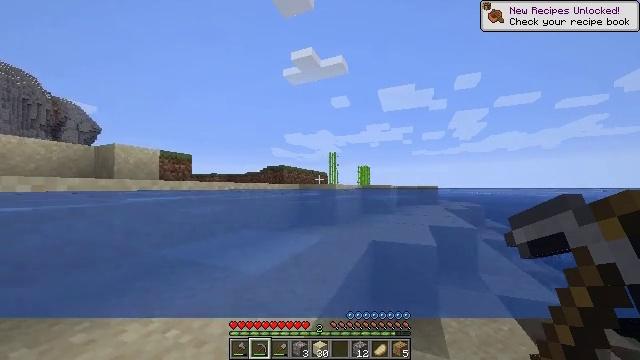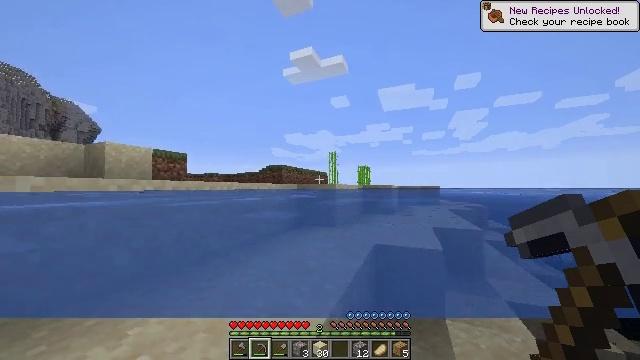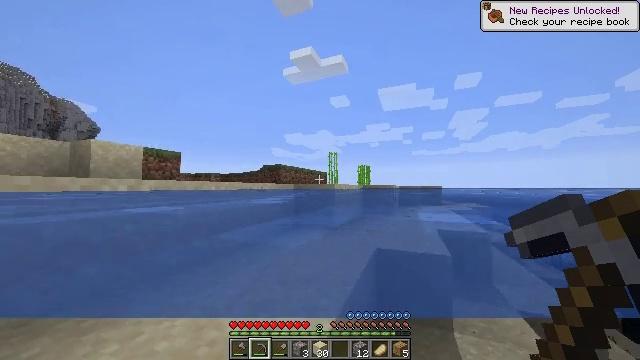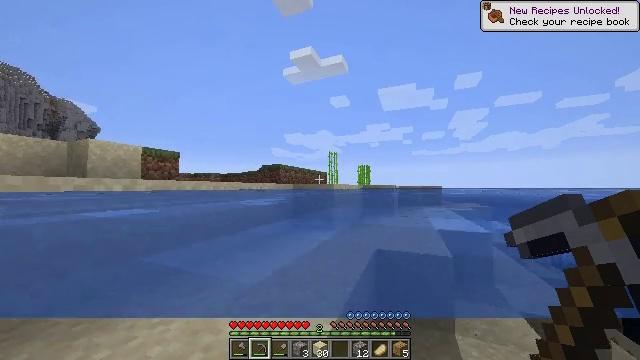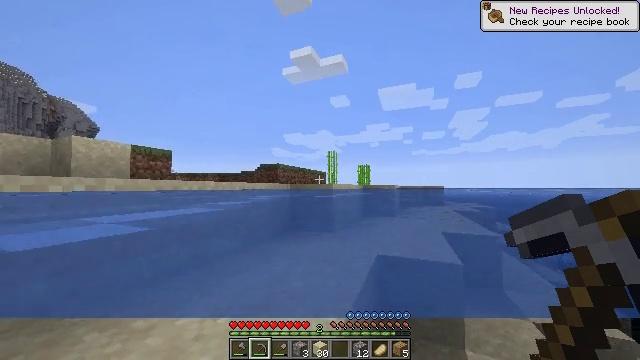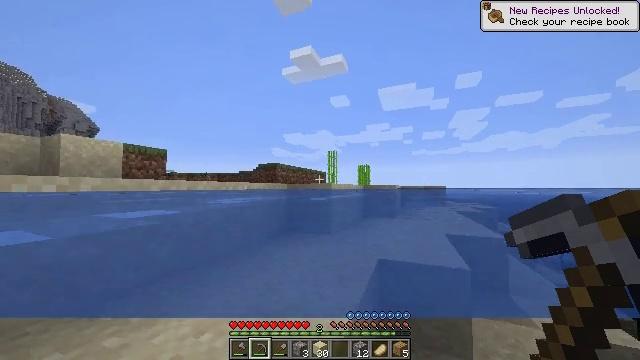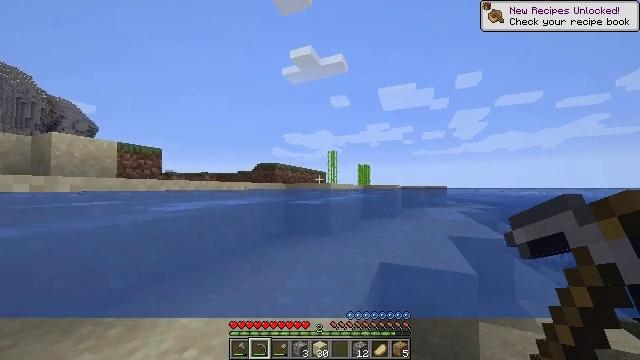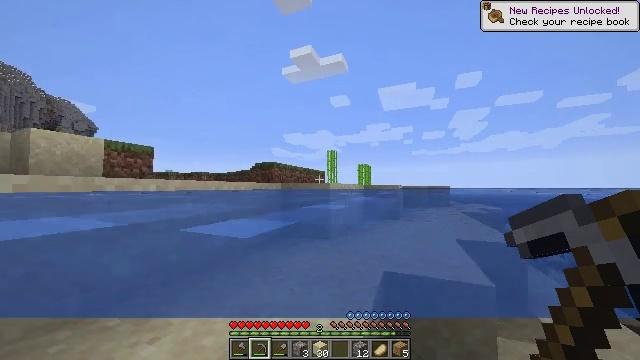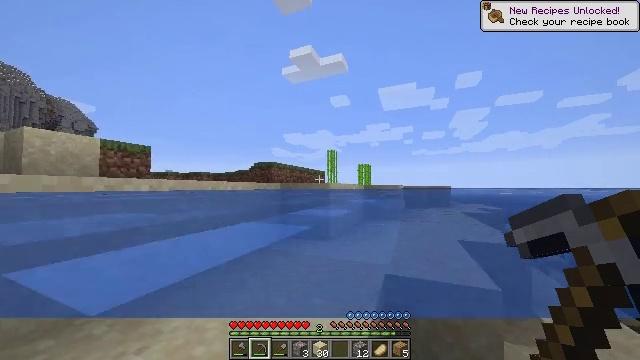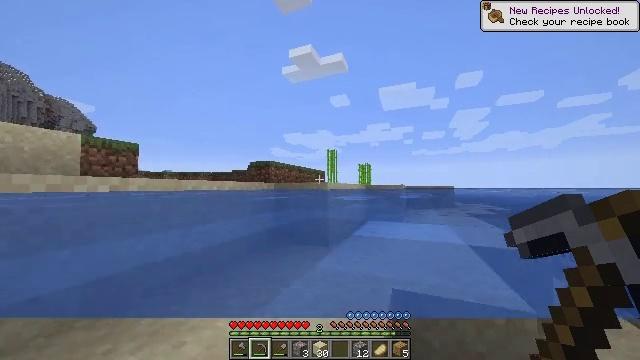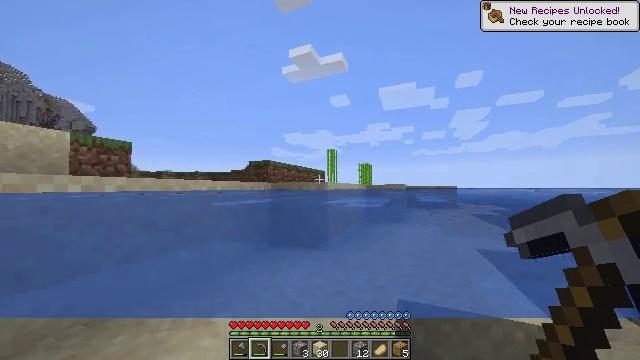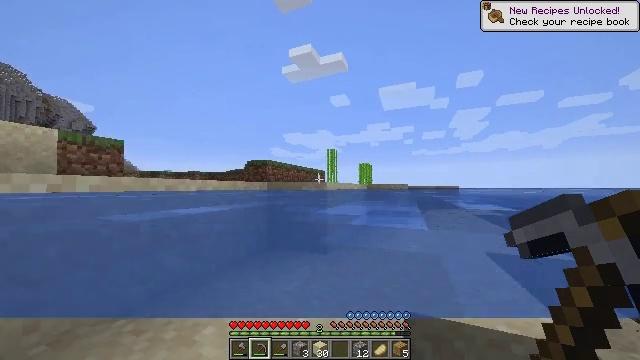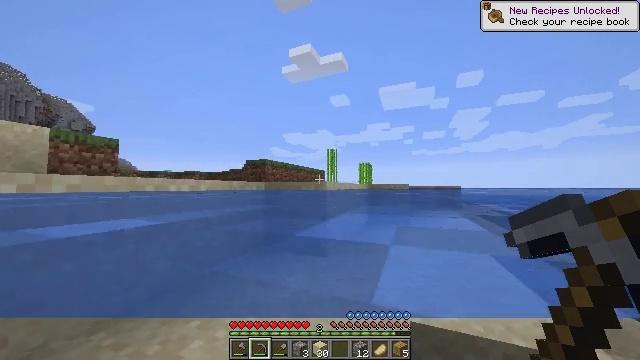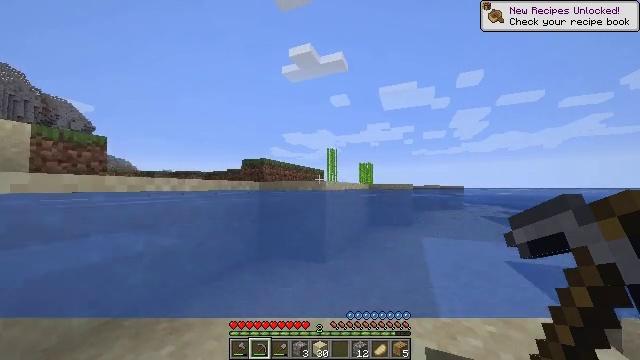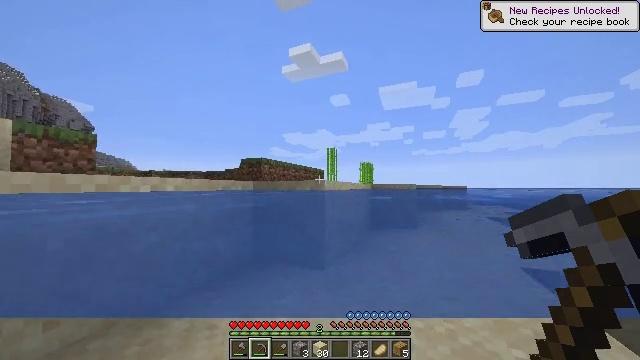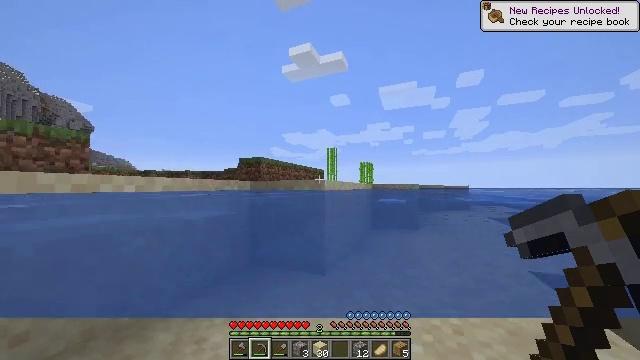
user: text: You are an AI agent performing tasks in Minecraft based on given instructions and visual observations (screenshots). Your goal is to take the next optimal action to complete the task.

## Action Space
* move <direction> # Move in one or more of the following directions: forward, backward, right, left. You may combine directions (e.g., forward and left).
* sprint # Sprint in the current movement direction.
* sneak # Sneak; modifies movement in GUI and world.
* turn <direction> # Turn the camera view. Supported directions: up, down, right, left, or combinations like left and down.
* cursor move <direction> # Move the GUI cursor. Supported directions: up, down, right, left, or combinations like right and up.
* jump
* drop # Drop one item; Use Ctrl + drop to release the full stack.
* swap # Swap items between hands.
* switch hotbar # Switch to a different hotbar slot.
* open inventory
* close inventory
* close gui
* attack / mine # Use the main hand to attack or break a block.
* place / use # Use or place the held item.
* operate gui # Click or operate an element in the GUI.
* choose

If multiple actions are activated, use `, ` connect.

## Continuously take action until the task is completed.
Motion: motion action
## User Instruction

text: Break the sugar cane.
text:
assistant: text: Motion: move forward and move right
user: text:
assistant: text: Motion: move forward and move right
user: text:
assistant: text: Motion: move forward
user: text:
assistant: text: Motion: move forward
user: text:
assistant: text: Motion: move forward
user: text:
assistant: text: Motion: move forward
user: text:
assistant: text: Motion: move forward
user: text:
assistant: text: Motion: move forward
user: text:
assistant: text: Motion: move forward
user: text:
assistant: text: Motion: move forward
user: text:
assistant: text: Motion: move forward
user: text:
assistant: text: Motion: move forward
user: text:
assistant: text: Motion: move forward
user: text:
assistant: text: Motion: move forward
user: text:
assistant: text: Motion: move forward
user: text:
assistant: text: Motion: move forward
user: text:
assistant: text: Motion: move forward and move right
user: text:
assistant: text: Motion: move forward and move right
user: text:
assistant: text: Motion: move forward and move right
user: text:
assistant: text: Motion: move forward and move right
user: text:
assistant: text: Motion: move forward and move right
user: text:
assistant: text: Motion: move forward and move right
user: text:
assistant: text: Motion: move forward and move right
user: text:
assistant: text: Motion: move forward and move right
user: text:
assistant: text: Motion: move forward and move right
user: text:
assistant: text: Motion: move forward and move right
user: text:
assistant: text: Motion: move forward
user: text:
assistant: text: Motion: move forward
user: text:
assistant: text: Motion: move forward and move right
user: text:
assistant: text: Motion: move forward and move right